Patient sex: F
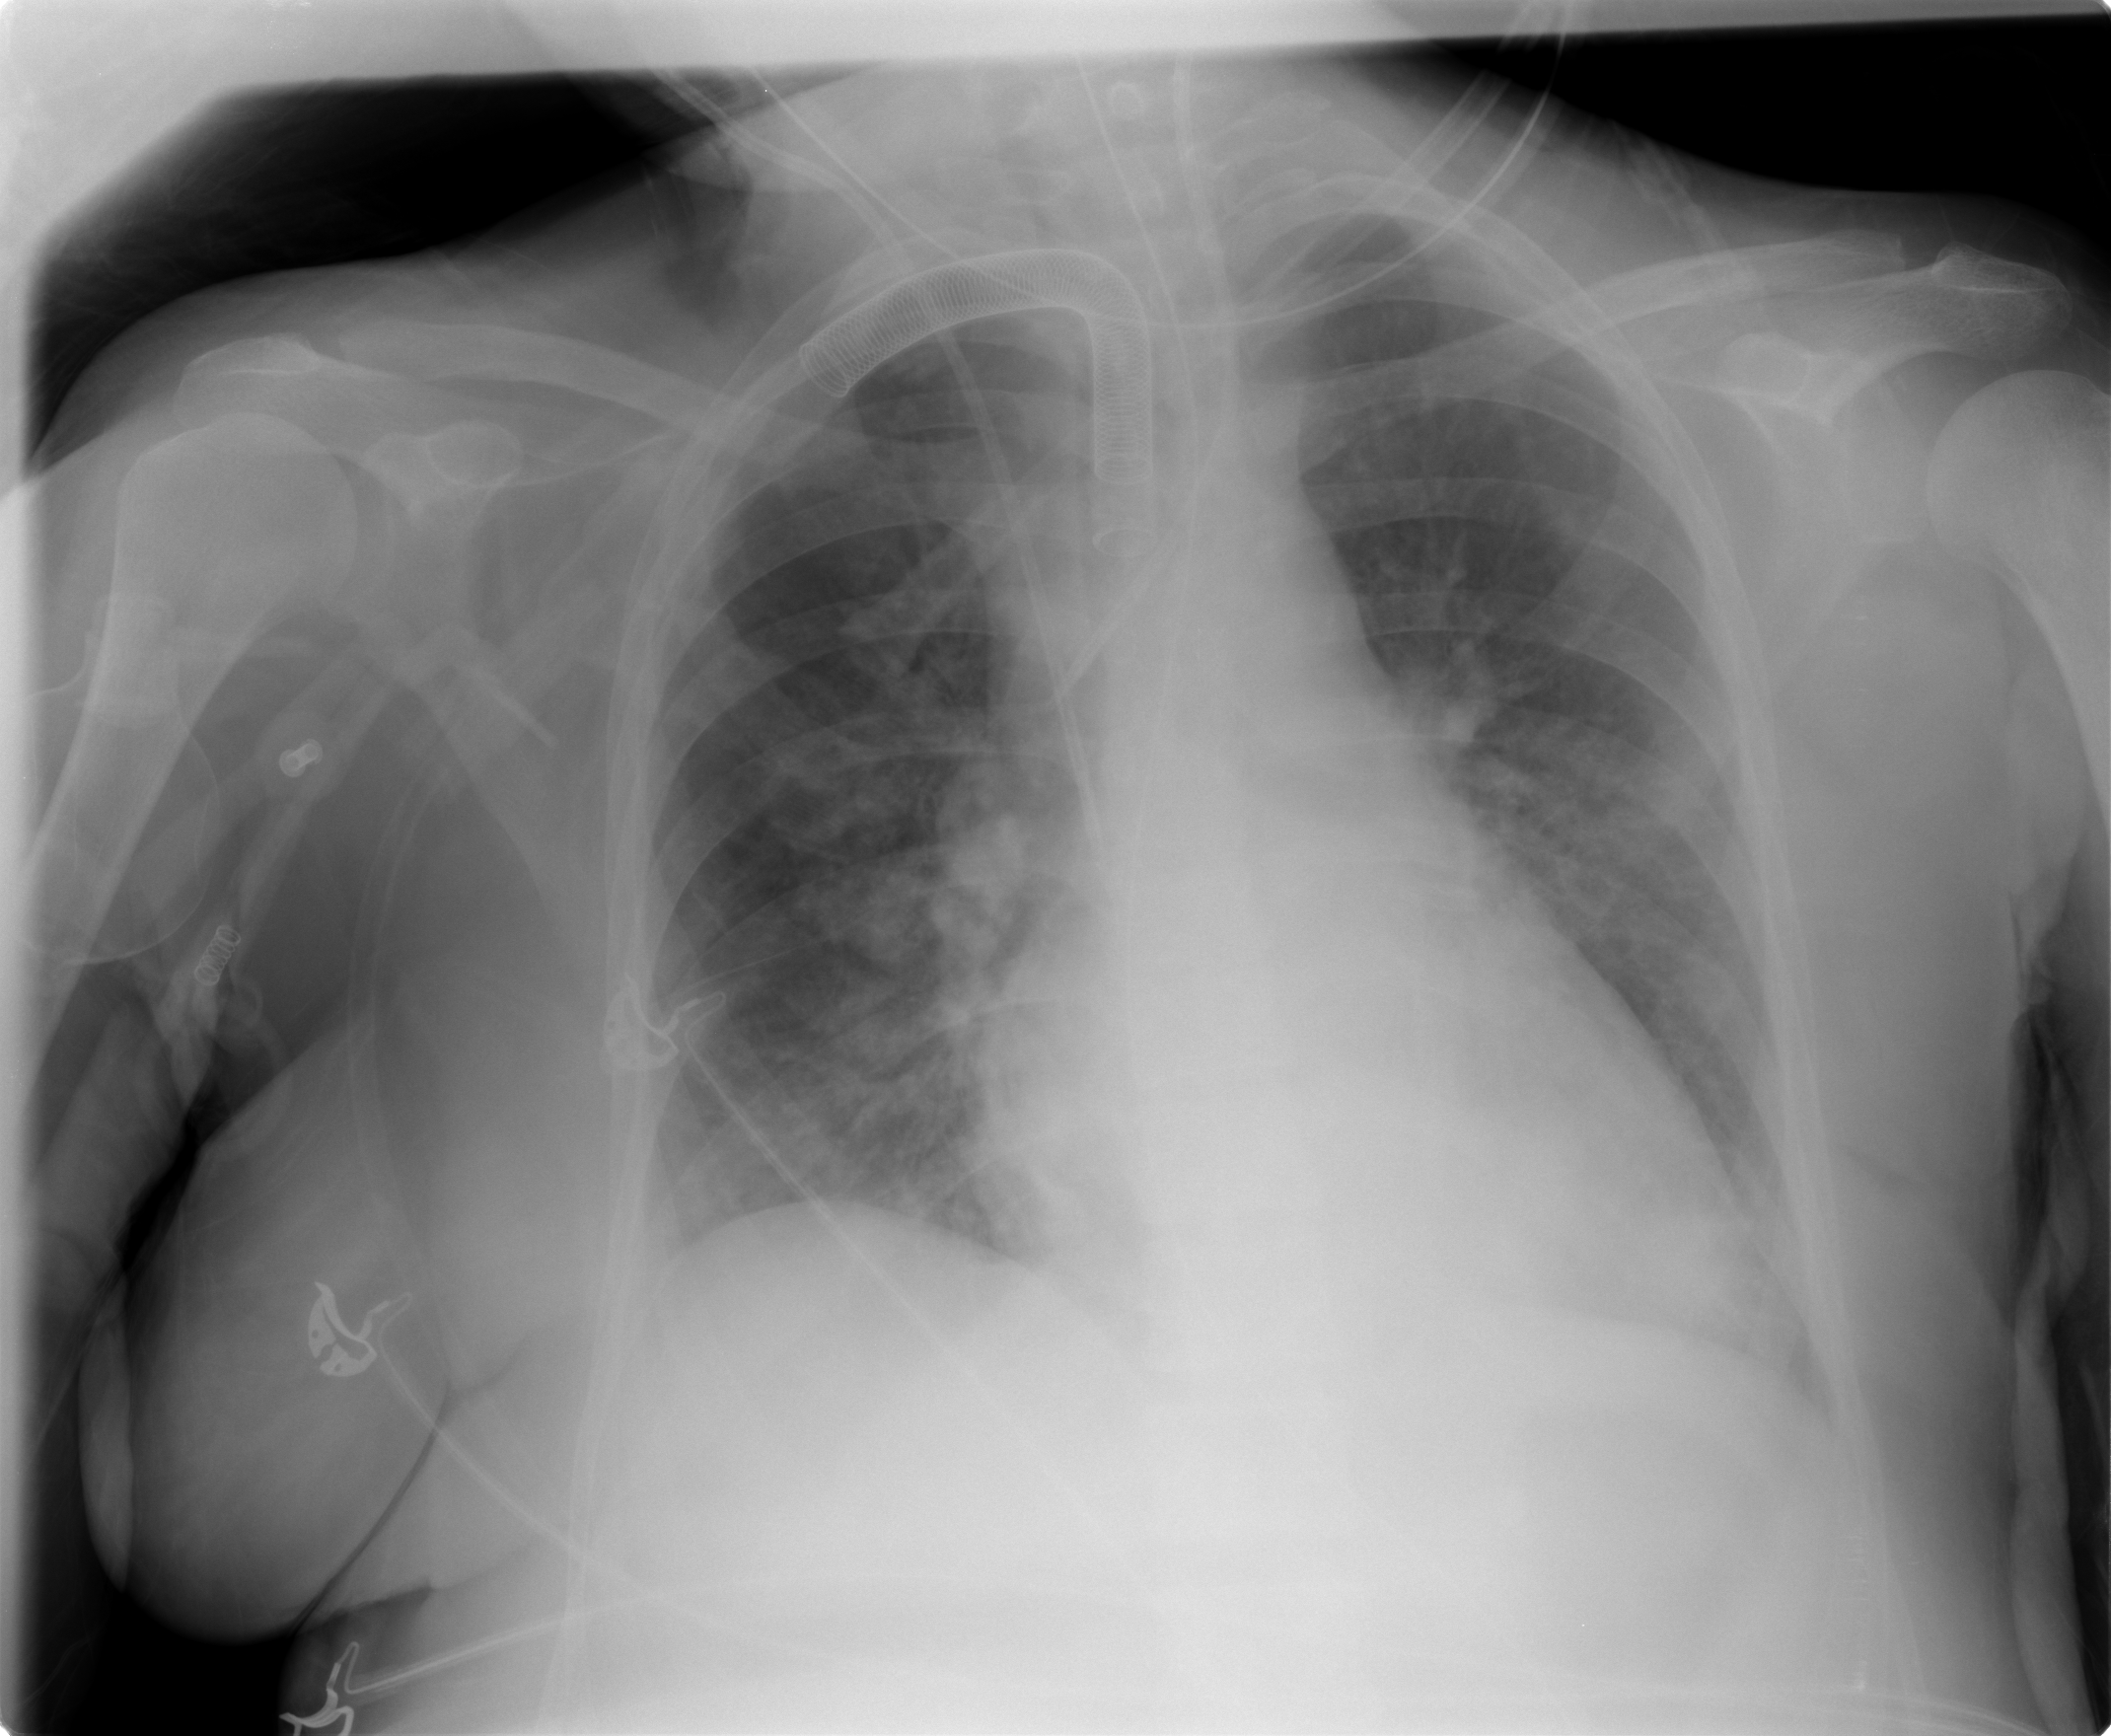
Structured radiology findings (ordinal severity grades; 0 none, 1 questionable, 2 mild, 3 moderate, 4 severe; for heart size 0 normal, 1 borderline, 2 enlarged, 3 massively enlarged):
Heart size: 0
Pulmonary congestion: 2
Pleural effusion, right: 0
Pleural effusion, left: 1
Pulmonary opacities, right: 0
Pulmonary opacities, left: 0
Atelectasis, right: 2
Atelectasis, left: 2